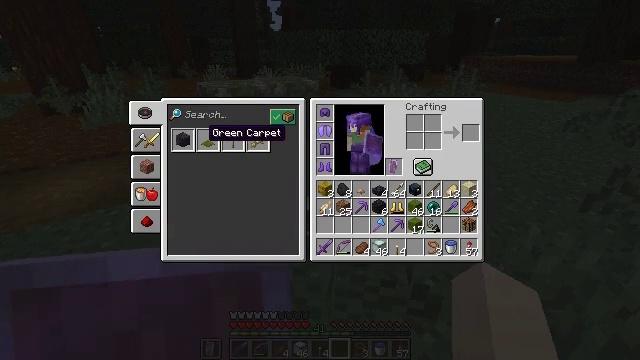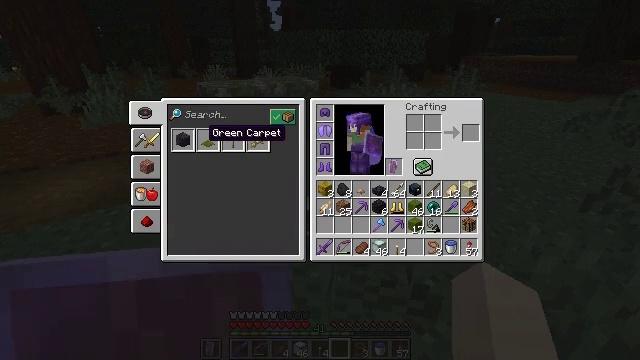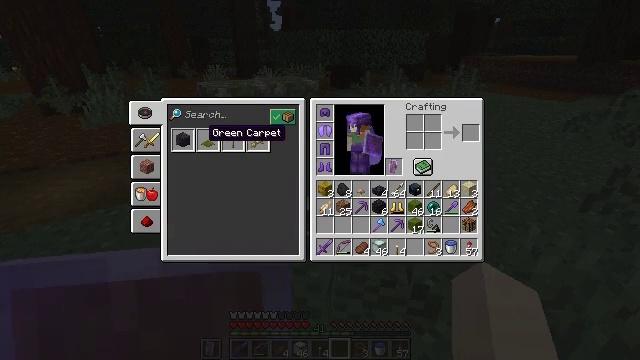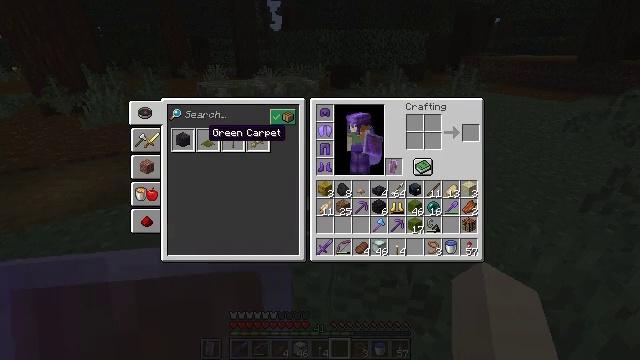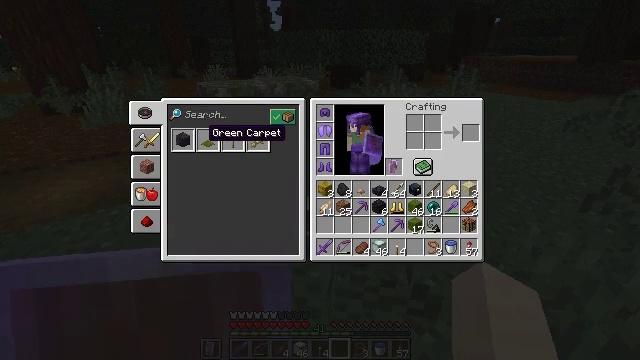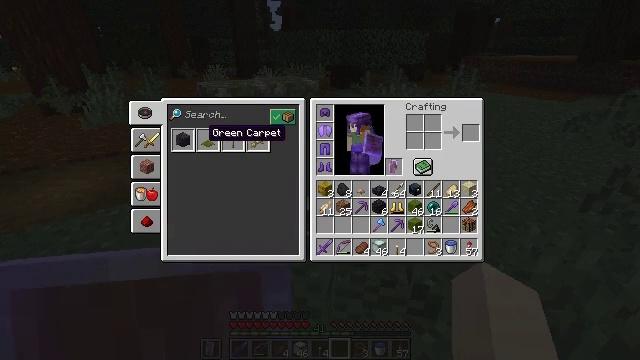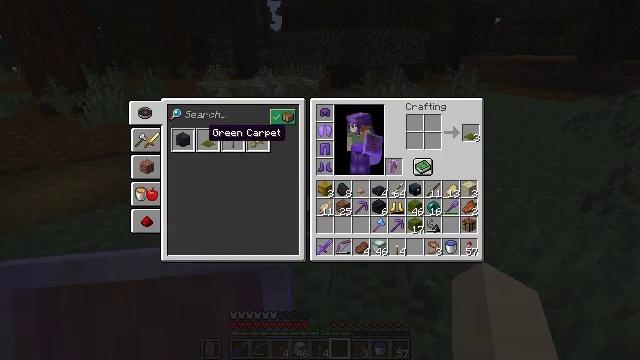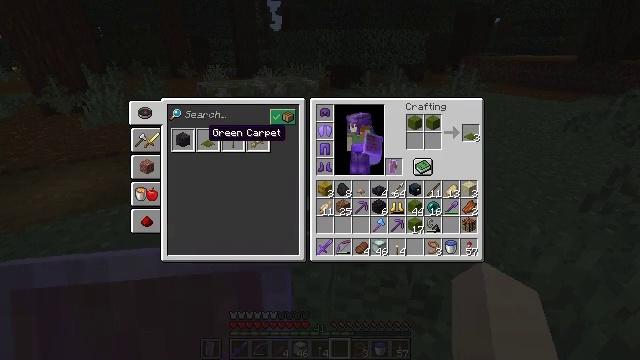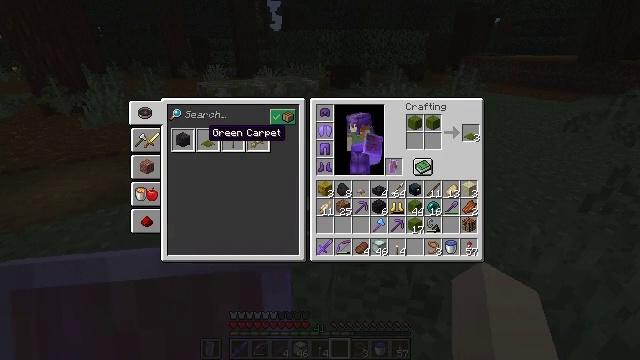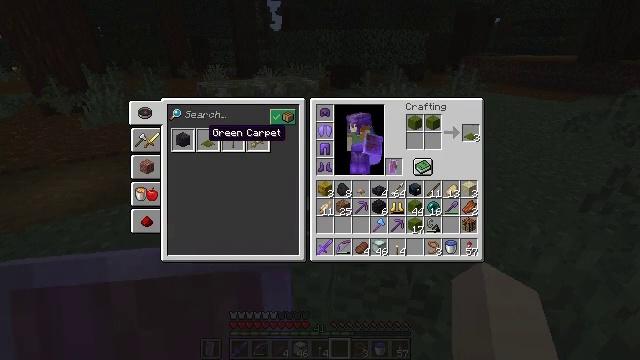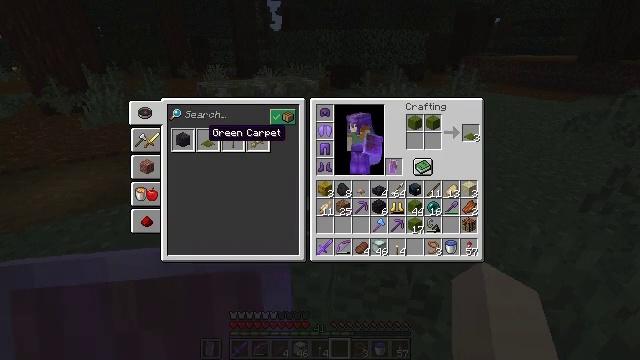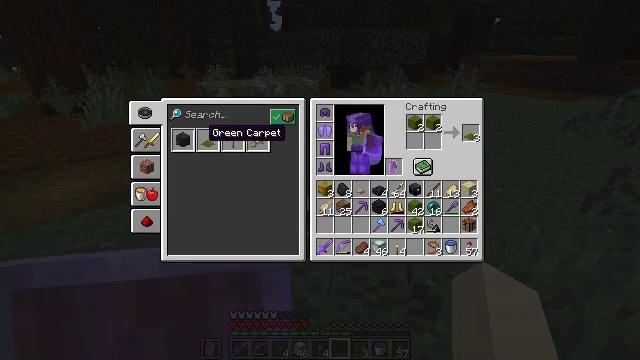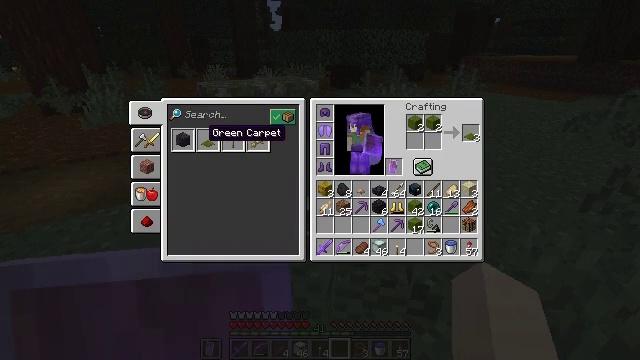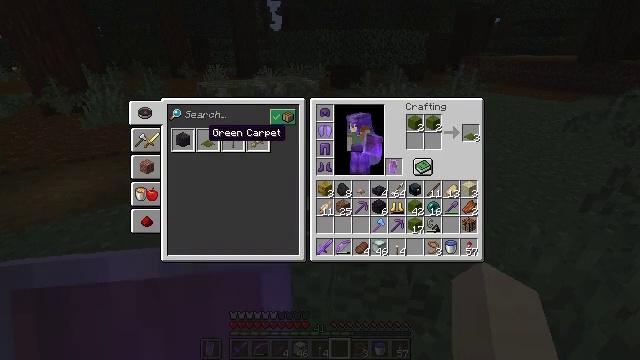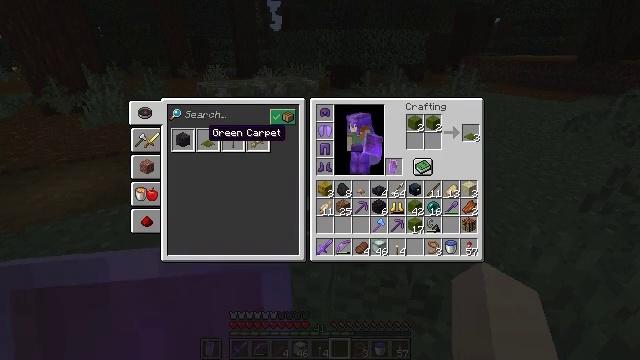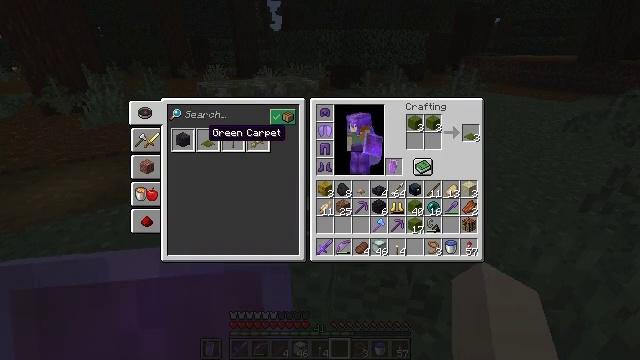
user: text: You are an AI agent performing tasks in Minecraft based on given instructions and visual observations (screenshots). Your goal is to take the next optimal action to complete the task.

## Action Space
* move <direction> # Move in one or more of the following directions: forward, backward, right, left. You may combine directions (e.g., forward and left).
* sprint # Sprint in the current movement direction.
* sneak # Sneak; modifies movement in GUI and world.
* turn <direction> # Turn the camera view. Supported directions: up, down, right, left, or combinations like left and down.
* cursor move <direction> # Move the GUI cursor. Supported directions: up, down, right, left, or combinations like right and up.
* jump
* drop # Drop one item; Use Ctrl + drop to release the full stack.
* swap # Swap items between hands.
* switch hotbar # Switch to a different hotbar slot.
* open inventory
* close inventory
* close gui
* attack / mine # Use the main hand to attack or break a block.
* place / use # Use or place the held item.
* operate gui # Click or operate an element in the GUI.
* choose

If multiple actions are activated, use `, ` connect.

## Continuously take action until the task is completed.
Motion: motion action
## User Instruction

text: Interact with the crafting table to make a green carpet.
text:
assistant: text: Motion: attack / mine
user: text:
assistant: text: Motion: attack / mine
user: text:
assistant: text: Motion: attack / mine
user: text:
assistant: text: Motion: no_op
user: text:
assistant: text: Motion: attack / mine
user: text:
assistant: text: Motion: attack / mine
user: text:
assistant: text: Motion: attack / mine
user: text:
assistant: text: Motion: no_op
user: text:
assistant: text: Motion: attack / mine
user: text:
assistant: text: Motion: attack / mine
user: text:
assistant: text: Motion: attack / mine
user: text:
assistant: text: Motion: no_op
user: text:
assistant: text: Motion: attack / mine
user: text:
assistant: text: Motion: attack / mine
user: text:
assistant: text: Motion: no_op
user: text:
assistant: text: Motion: no_op
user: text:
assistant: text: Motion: turn right
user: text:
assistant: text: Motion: turn right
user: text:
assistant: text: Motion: turn right
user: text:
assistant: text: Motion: no_op
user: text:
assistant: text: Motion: no_op
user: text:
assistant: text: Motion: turn right
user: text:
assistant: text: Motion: sneak, turn right
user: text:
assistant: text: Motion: sneak, turn right
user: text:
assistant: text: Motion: sneak, turn right
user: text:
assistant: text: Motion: sneak, turn right
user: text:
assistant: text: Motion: sneak
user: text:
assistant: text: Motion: sneak
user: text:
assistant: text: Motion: sneak
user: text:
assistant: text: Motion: sneak